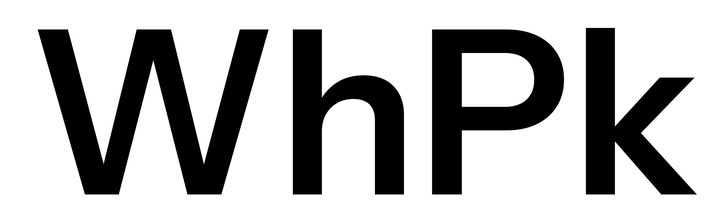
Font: InstrumentSans_SemiBold